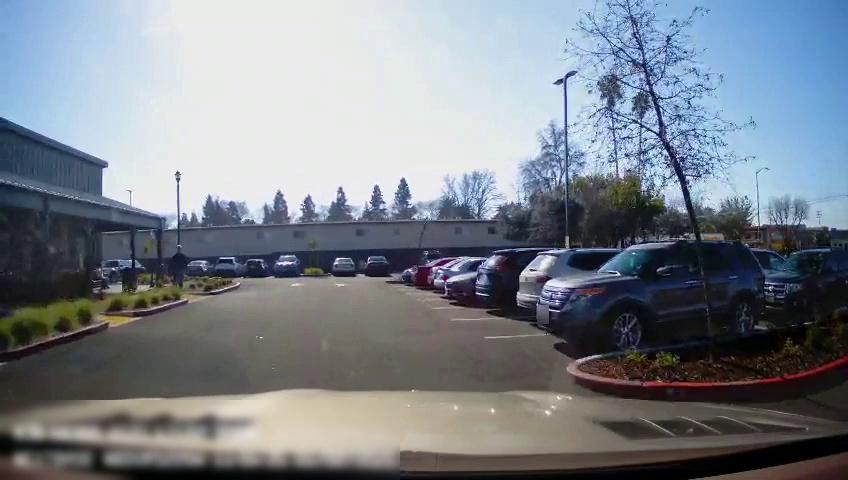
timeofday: Day
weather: Sunny
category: Drivable Space
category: Vehicles | SUV
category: Vehicles | SUV
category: Vehicles | SUV
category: Vehicles | SUV
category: Vehicles | SUV
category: Vehicles | Car
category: Vehicles | Car
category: Vehicles | Car
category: Vehicles | Car
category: Vehicles | Car
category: Vehicles | SUV
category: Vehicles | Car
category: Vehicles | Car
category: Vehicles | SUV
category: Vehicles | Car
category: Vehicles | SUV
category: Vehicles | Car
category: Vehicles | SUV
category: Pedestrians
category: Pedestrians